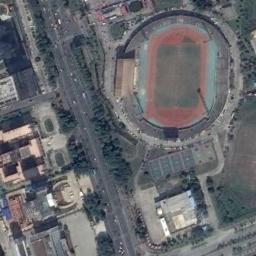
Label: stadium